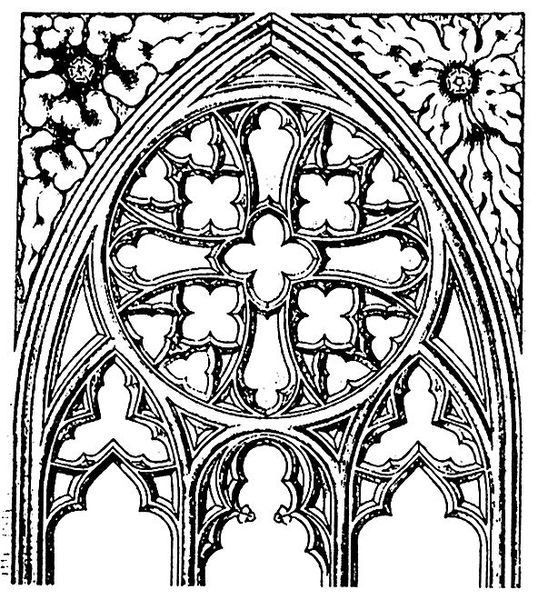
Titel: Kölner Dom St. Peter und Maria
Standort: Köln, Dom (EU - D - NRW)
Schlagwörter: blätter, weiß, blume, blumen, fenster, holz, schwarz, zeichnung, rose, muster, ornament, architektur, kirche, gotik, kreis, bogen, farblos, ornamente, kloster, kreuz, dom, druck, druckgraphik, stich, entwurf, kunst, münster, kathedrale, aussenansicht, gotisch, rosette, spitzbogen, plan, gothik, lanzettfenster, kleeblatt, bauwerk, maßwerk, architekturdetail, fensterrose, kruez, kirchenfenster, kreuzblume, fischblase, kunstgeschichte, fenstser, spitzboen, zwickeldekor, liegende fischblase, 1340